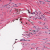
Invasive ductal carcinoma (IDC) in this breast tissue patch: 1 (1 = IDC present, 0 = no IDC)